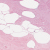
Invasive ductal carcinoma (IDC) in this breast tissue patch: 0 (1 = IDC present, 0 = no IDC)